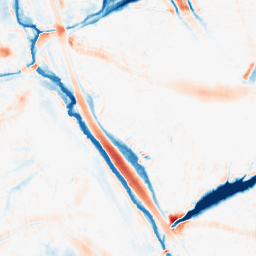
Category: morphological
Decomposition family: morphological_ellipse
Decomposition parameters: operation: average
width: 30
height: 30
Upsampling method: cubic_mitchell
Upsampling parameters: scale: 2
Upsampling scale: 2